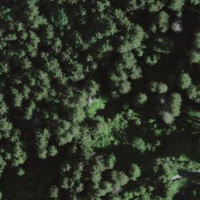
EUNIS habitat code: 43
Species observed at this site:
Dactylorhiza maculata
Saxifraga aizoides
Petasites albus